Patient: sex F, age 36
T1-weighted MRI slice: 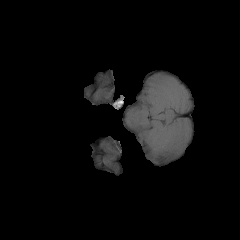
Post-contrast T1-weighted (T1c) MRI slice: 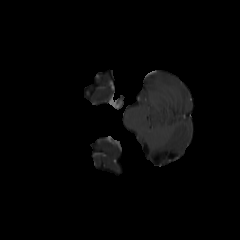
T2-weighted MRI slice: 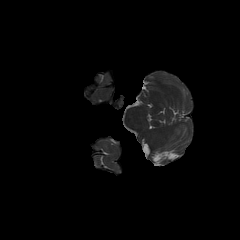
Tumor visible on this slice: no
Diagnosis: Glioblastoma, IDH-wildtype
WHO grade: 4